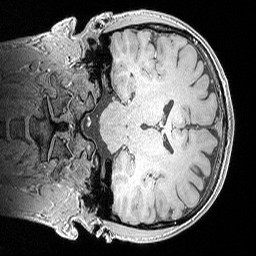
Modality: MP2RAGE
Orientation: coronal
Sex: male
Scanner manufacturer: siemens
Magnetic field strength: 3 T
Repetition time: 5 s
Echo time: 0.00292 s